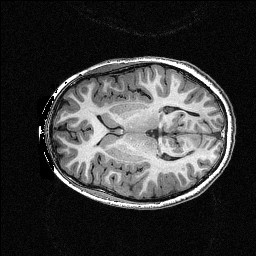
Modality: T1w
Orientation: axial
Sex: male
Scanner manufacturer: siemens
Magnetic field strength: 3 T
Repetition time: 2.3 s
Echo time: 0.00336 s